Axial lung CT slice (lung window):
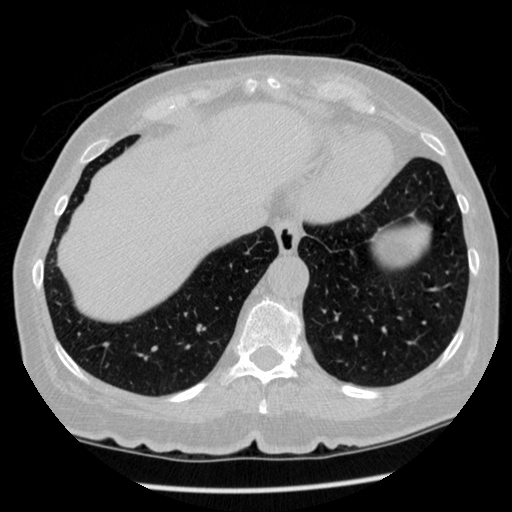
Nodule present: no